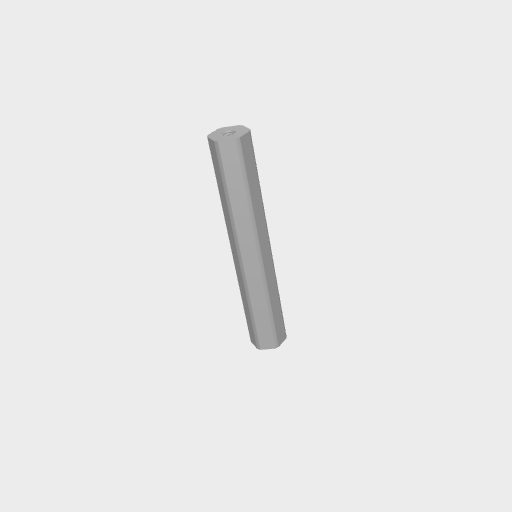
Part: Shaft12ROD72